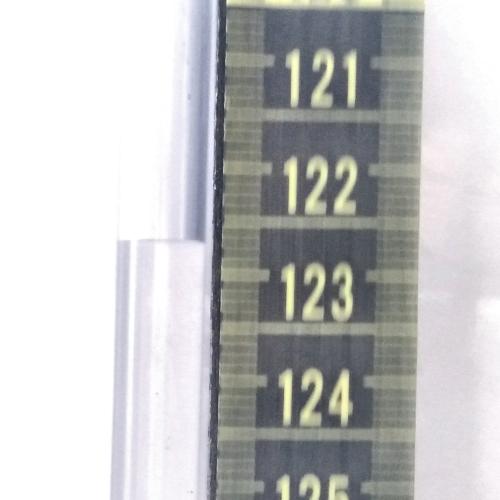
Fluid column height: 122.7 cm